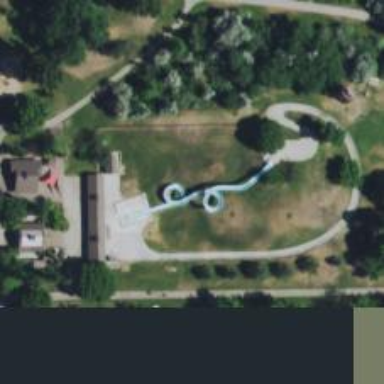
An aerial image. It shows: Water slide attraction.